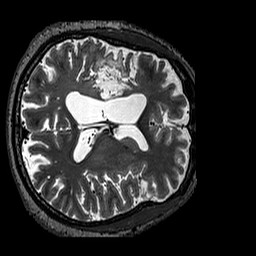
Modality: T2w
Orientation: axial
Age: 58
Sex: male
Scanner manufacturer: siemens
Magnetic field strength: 3 T
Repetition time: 3.2 s
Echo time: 0.567 s